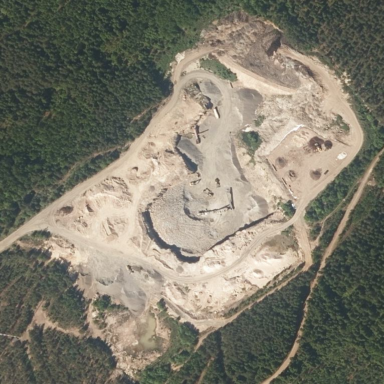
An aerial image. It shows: Quarry that is source of aggregate.